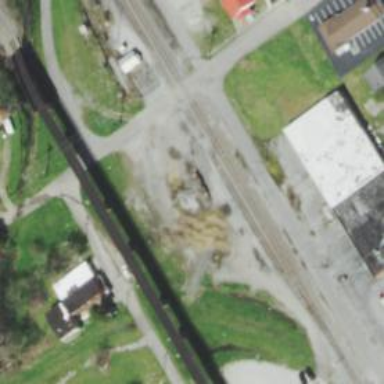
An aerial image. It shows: Railway siding for service.